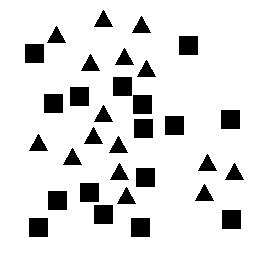
Squares: 16
Triangles: 16
Stars: 0
Total shapes: 32